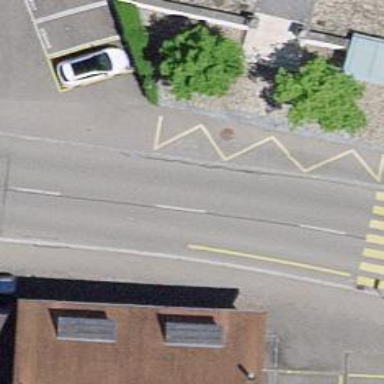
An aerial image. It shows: Road with steps.